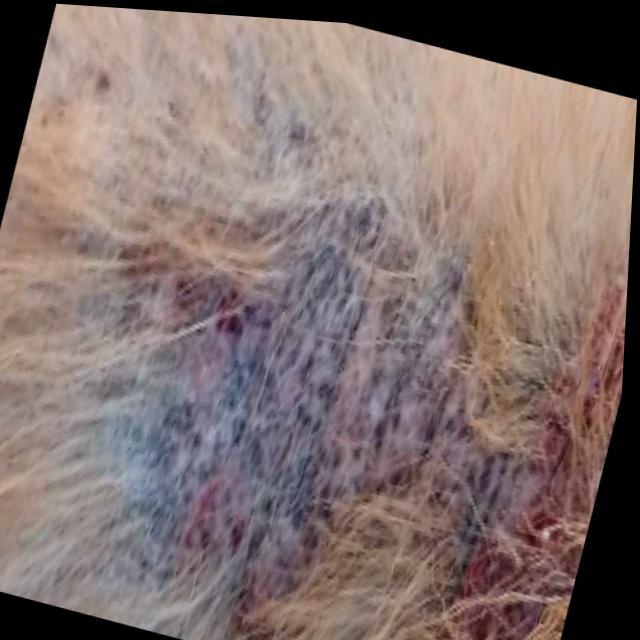
Canine demodicosis (Demodex mange) — caused by Demodex canis mites. Presents with alopecia, follicular papules, pustules, and comedones. Often localized on face and forelimbs.